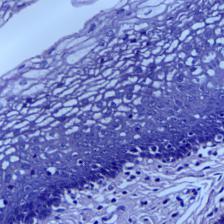
Diagnosis: Normal